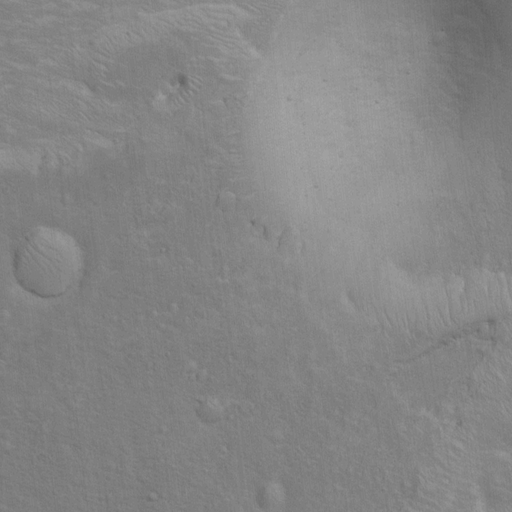
Objects detected: cone